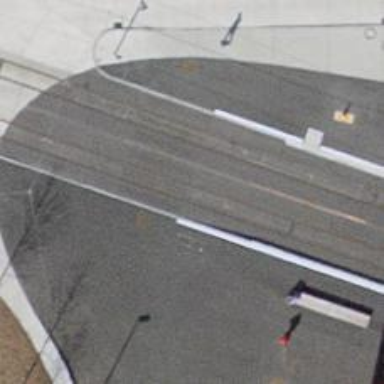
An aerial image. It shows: Tram crossing on the railway.